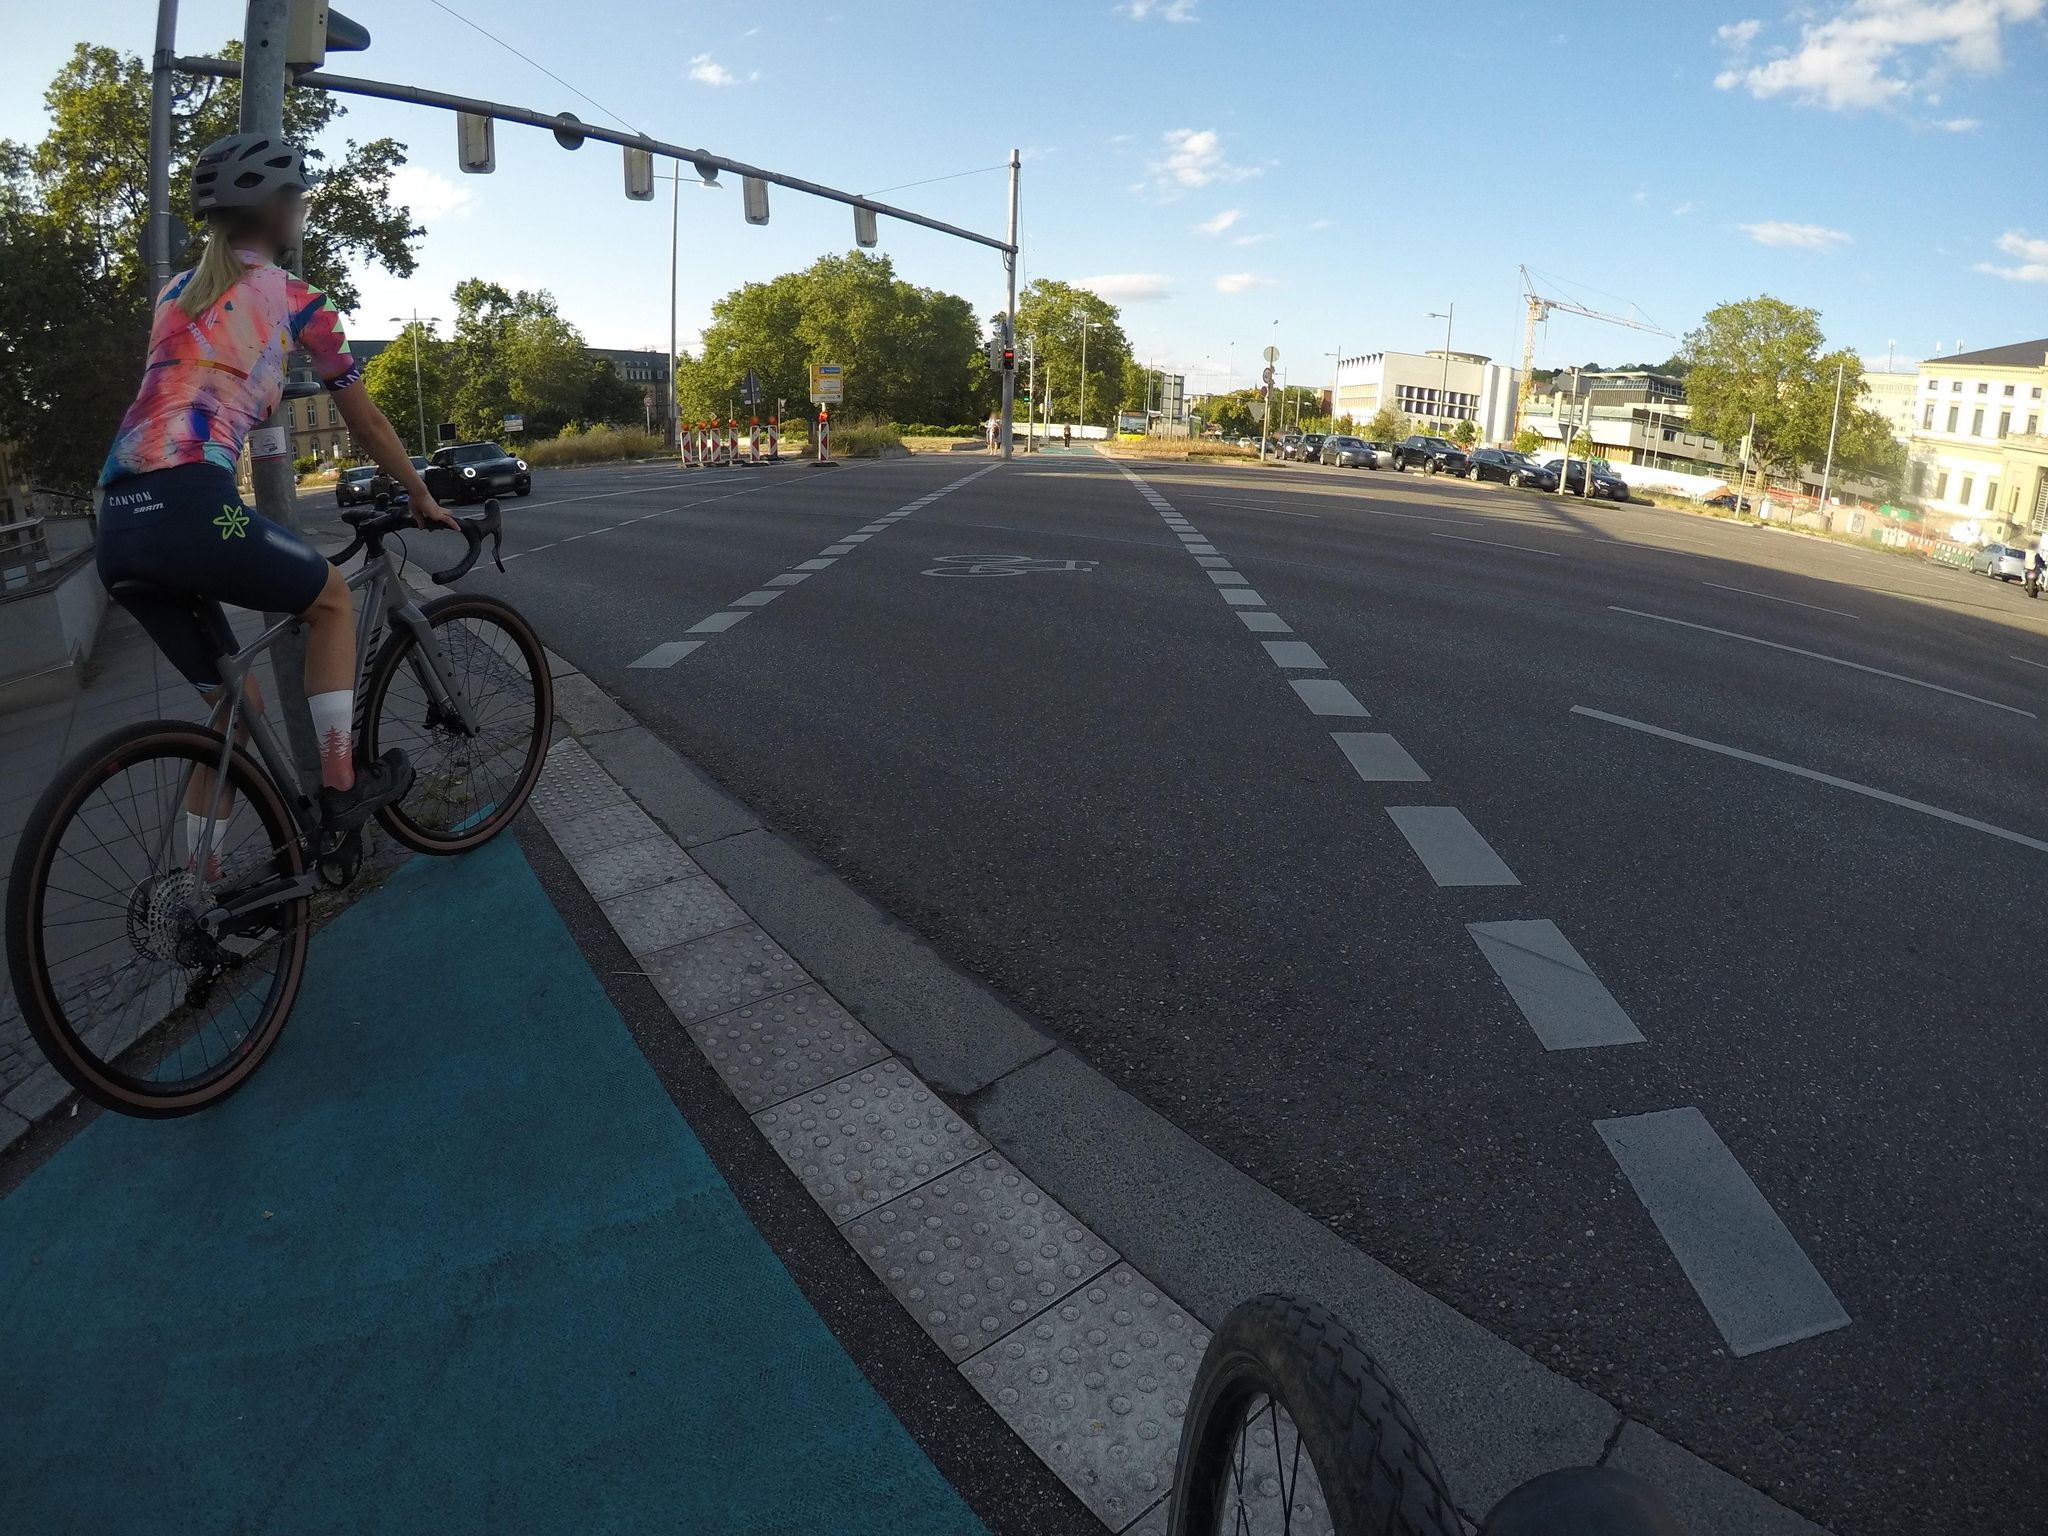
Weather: clear
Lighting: day
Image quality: good
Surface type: cycling surface
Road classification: footway, path
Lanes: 3
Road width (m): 6
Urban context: urban centre
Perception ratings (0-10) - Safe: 7, Lively: 9.18, Beautiful: 5.58, Boring: 3.14, Depressing: 1.45, Wealthy: 2.04